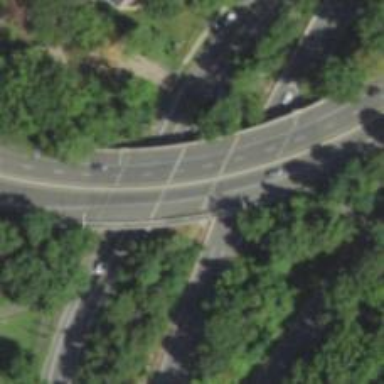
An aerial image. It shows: Urban freeway expressway bridge.